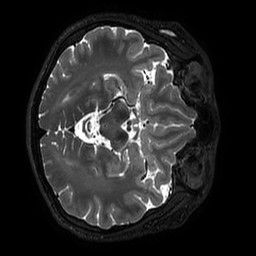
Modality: T2w
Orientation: axial
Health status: ill
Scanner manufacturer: philips
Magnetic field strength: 3 T
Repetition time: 2.5 s
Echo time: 0.331 s